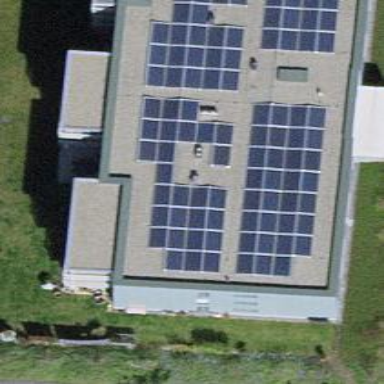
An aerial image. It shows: Solar photovoltaic panel generator.